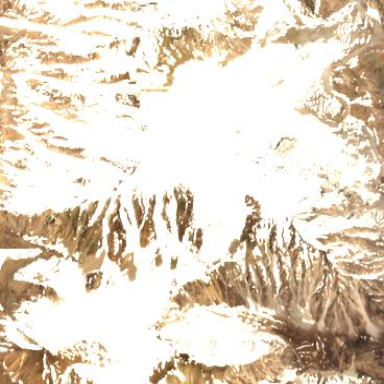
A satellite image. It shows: Stunning view of glacier.